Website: ulta-beauty
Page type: account-selection
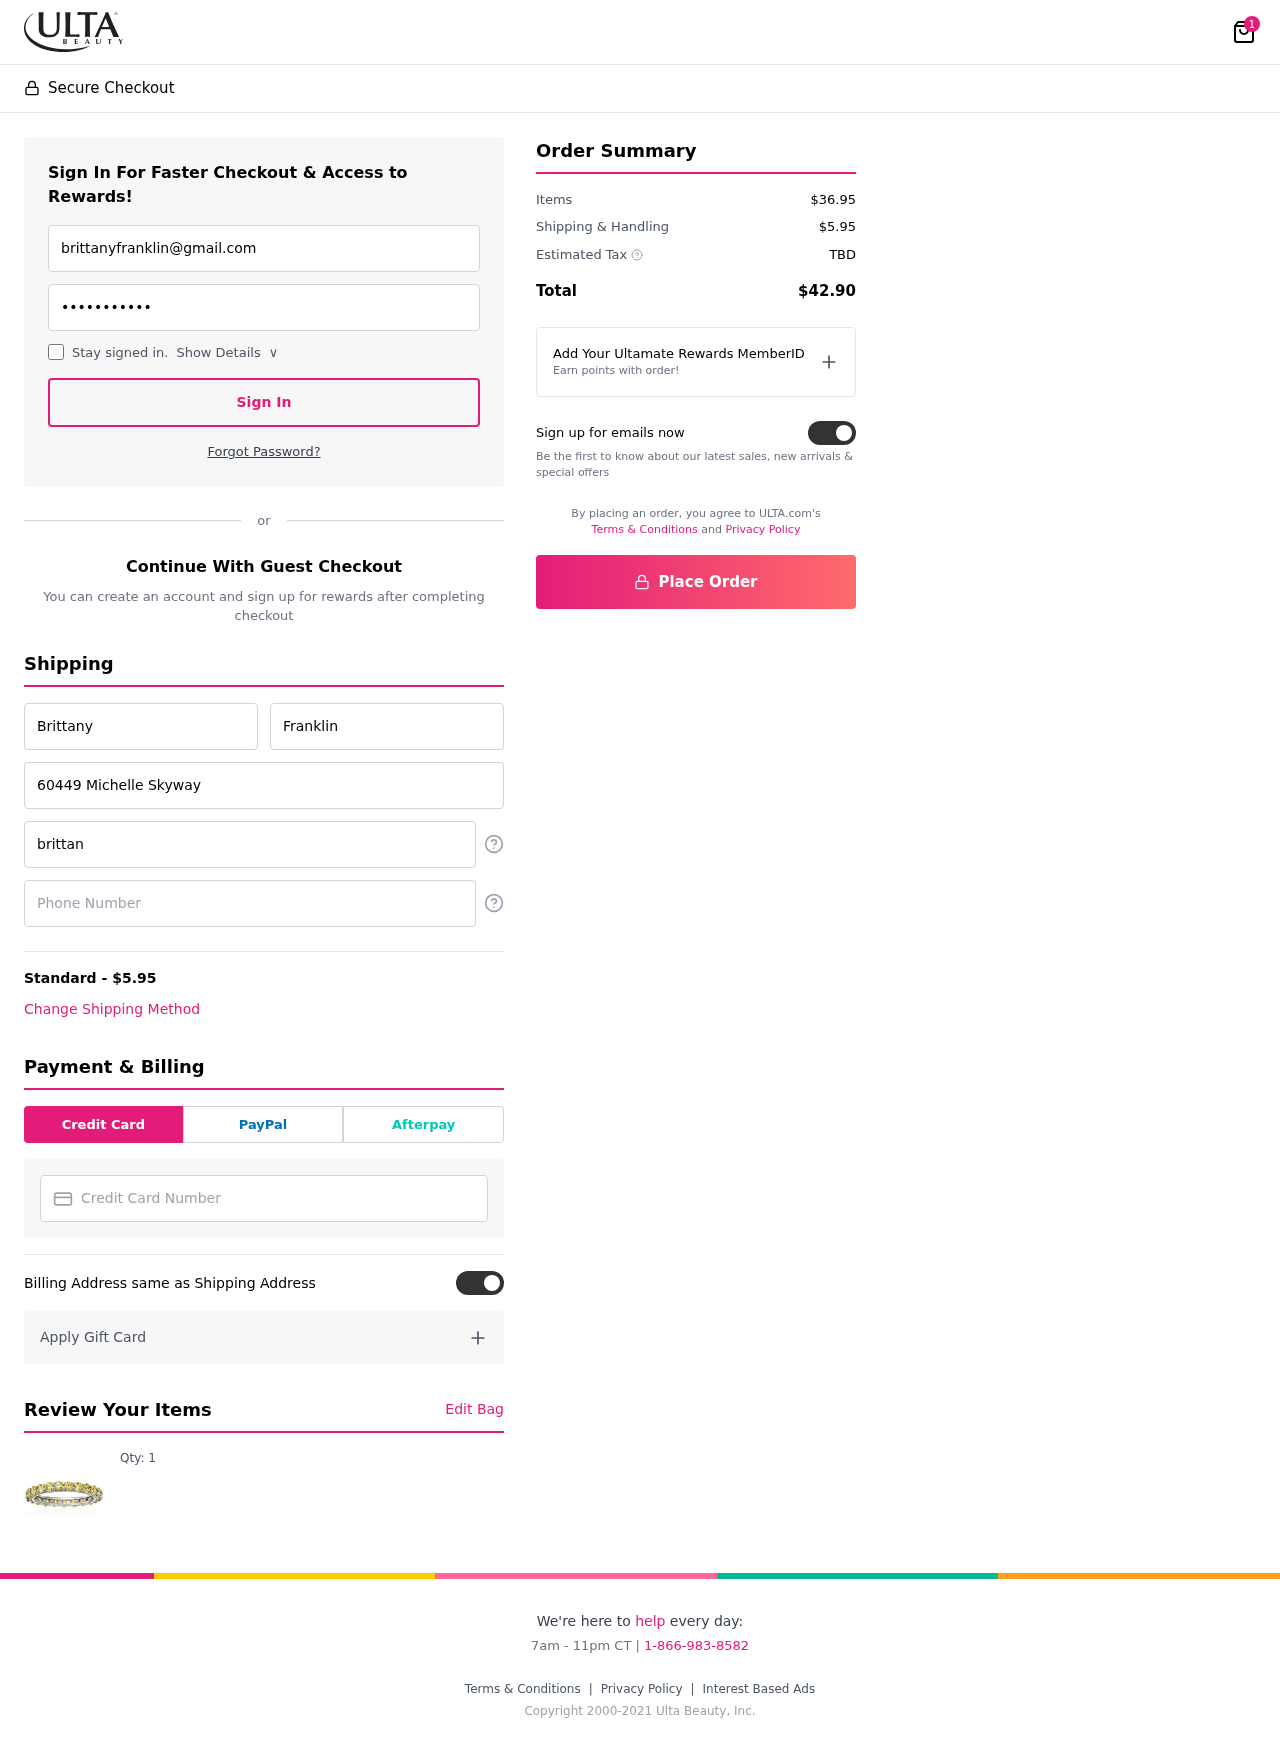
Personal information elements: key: PII_CARD_NUMBER
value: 6011 8300 3643 4177
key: PII_EMAIL
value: brittanyfranklin@gmail.com
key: PII_EMAIL2
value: brittanyfranklin@gmail.com
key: PII_FIRSTNAME
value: Brittany
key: PII_LASTNAME
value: Franklin
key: PII_PHONE
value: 2116975445
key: PII_STREET
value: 60449 Michelle Skyway
Product elements: key: PRODUCT1_QUANTITY
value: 1
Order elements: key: ORDER_NUM_ITEMS
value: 1
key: ORDER_SHIPPING_COST
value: $5.95
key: ORDER_SUBTOTAL
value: $36.95
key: ORDER_TAX
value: TBD
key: ORDER_TOTAL
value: $42.90